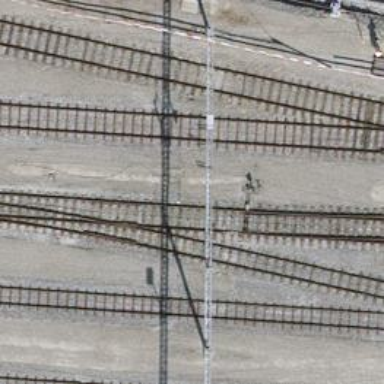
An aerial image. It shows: Railway switch.